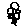
Label: flower